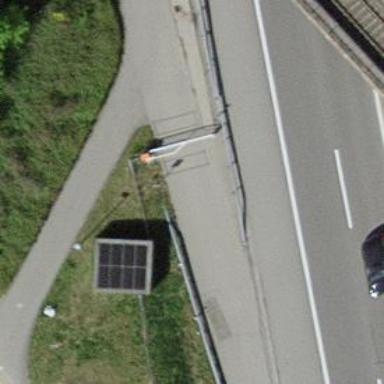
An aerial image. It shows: Lift gate barrier.